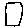
Label: square